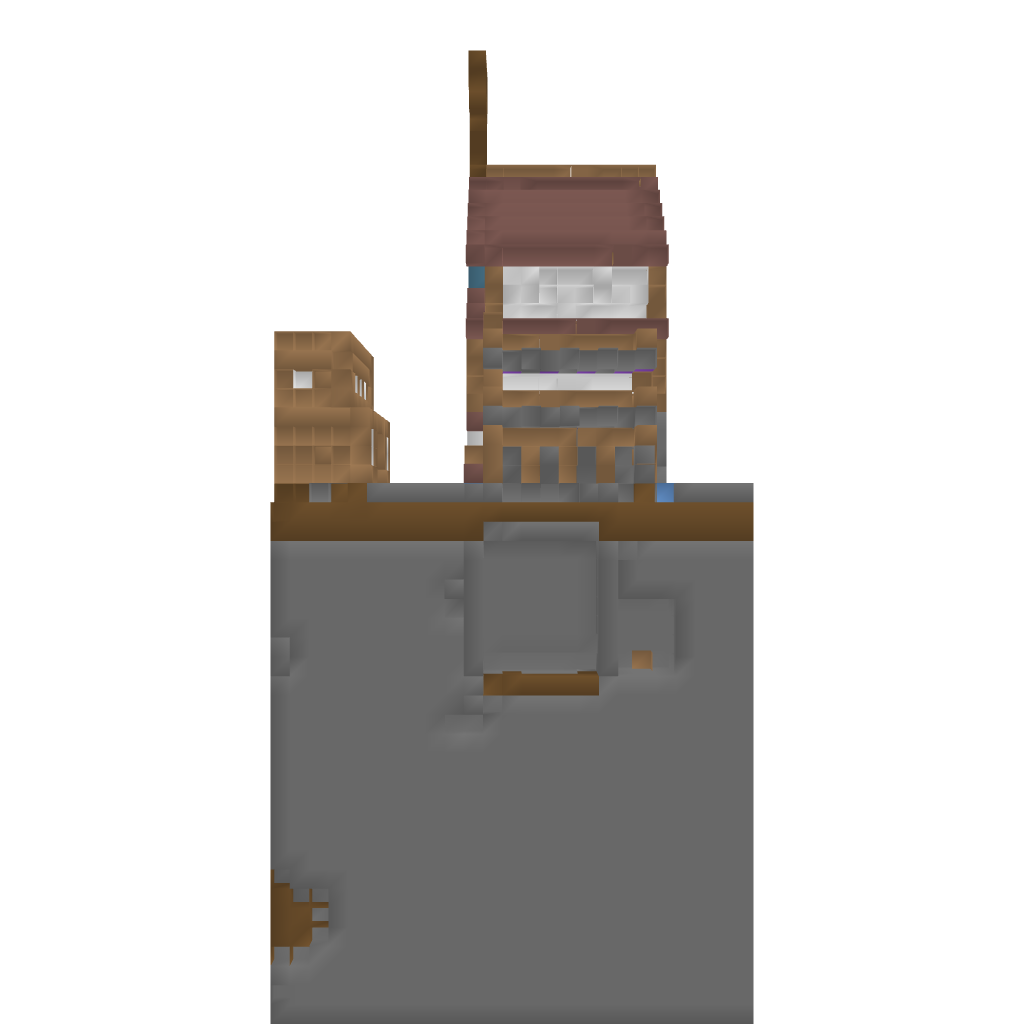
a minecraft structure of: Spade Shop lot of earth below house